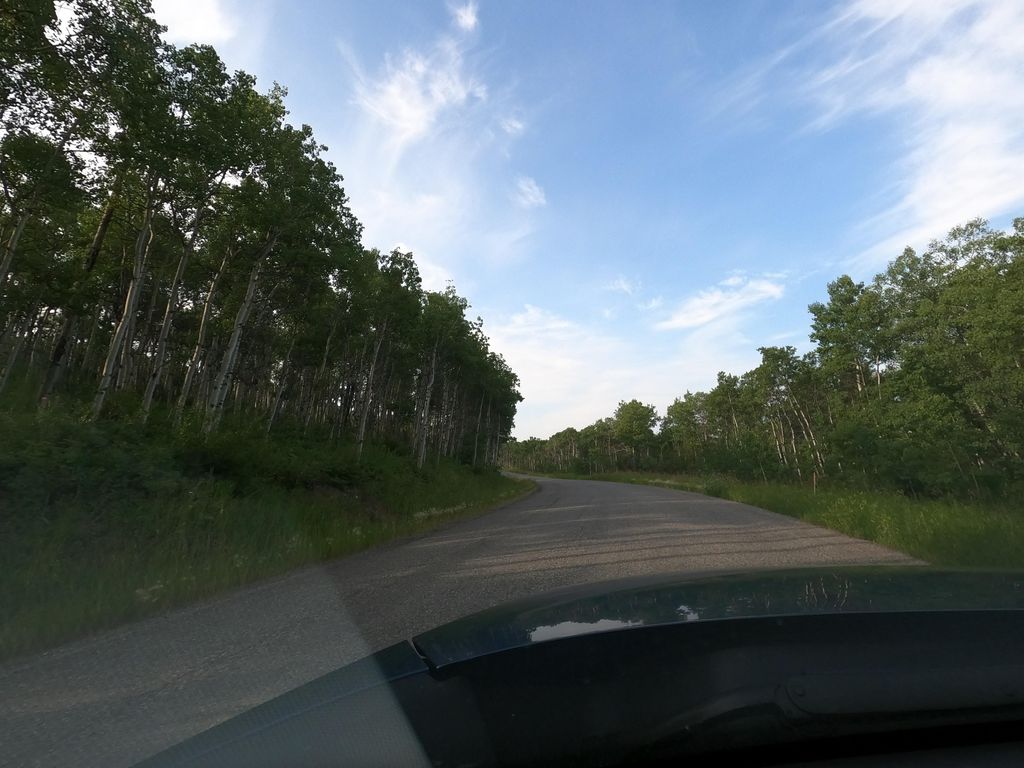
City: calgary